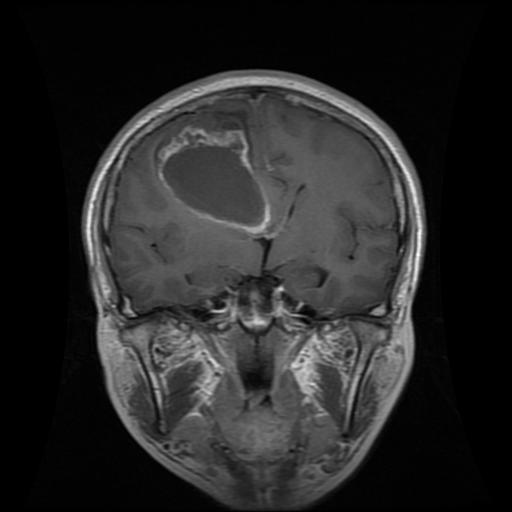
Label: glioma